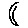
Label: moon